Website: walmart
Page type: address-validator
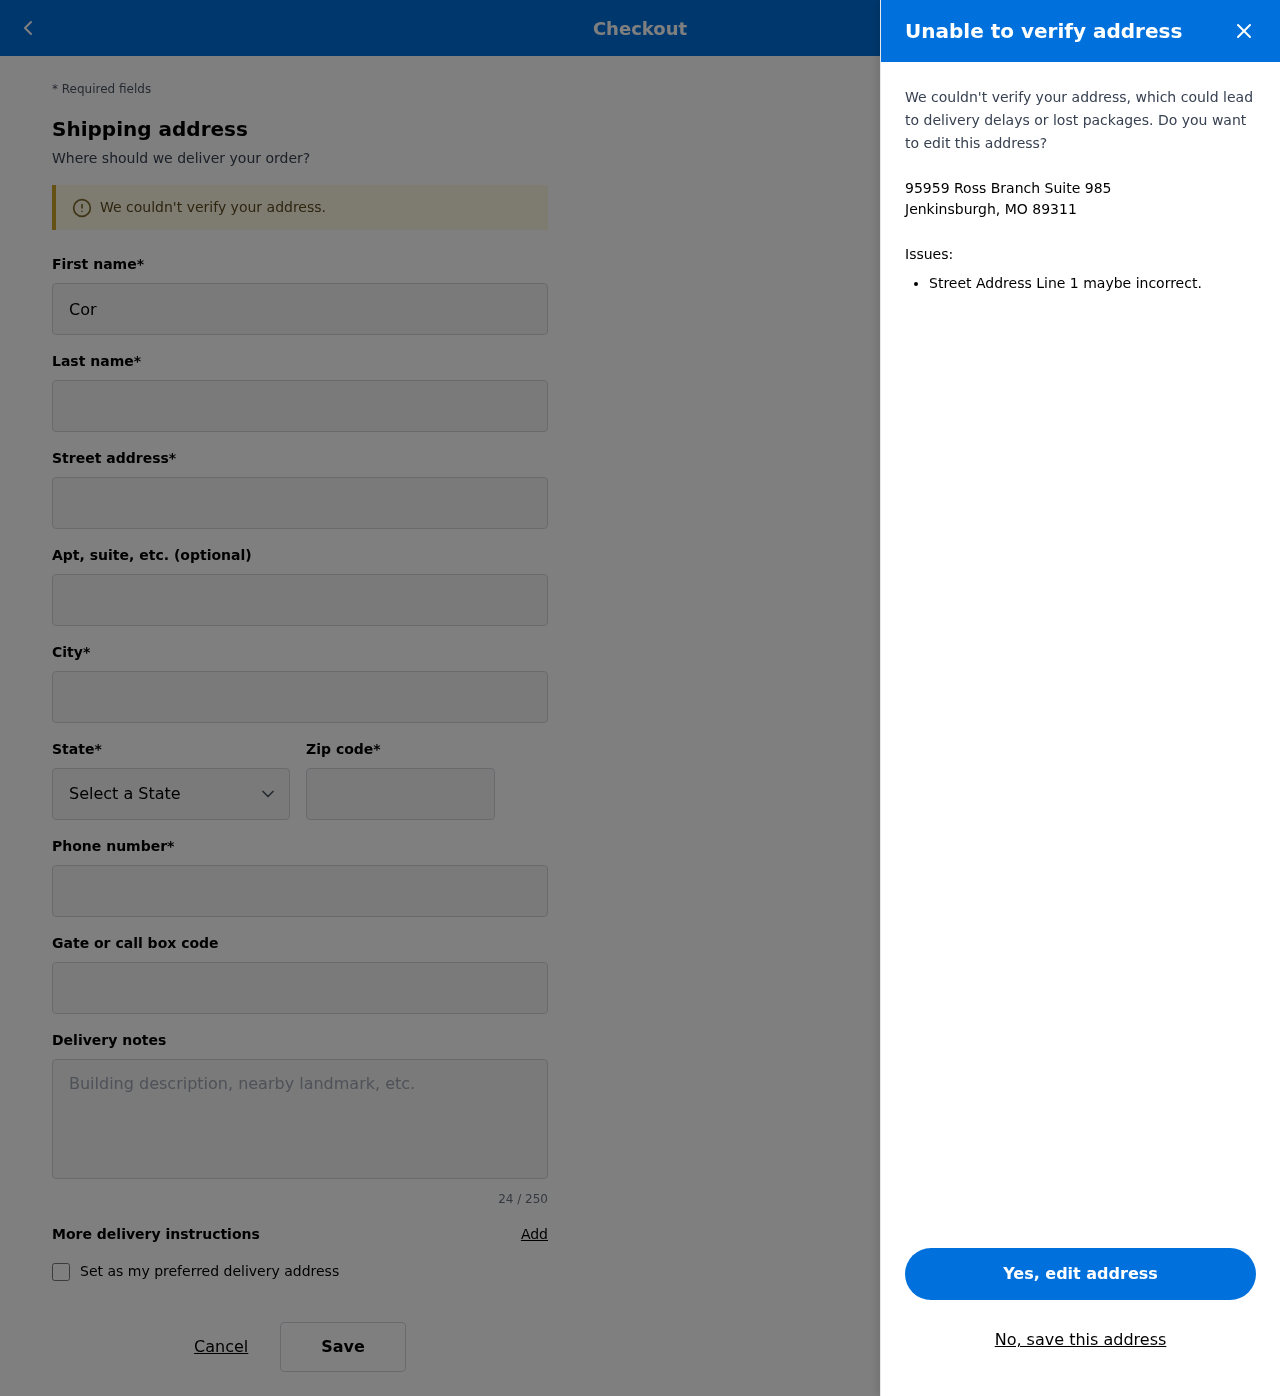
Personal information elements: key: PII_CITY_STATE_ZIP
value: Jenkinsburgh, MO 89311
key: PII_DELIVERY_INSTRUCTIONS
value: Place behind screen door
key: PII_STATE_ABBR
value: MO
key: PII_STREET
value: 95959 Ross Branch Suite 985
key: PII_FIRSTNAME
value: Corey
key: PII_LASTNAME
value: Meyer
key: PII_CITY
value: Jenkinsburgh
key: PII_POSTCODE
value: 89311
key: PII_PHONE
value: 6839812455
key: PII_SECURITY_CODE
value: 4385